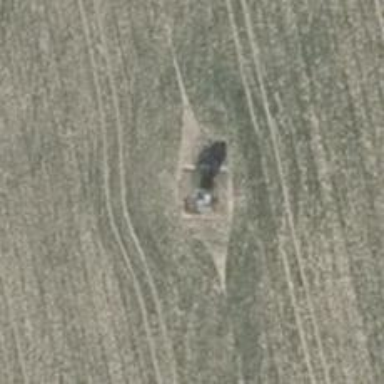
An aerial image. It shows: Shelter that serves as hunting stand.